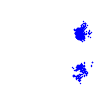
Particle: electron